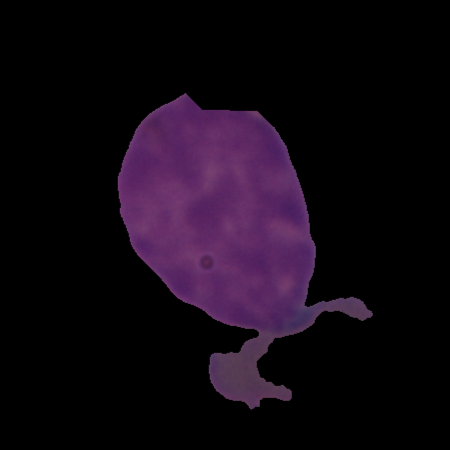
Label: cancer